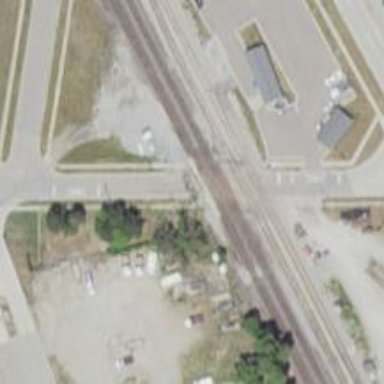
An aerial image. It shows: Railway crossing.